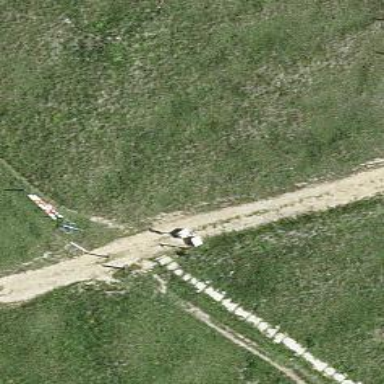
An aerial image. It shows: Ground path.